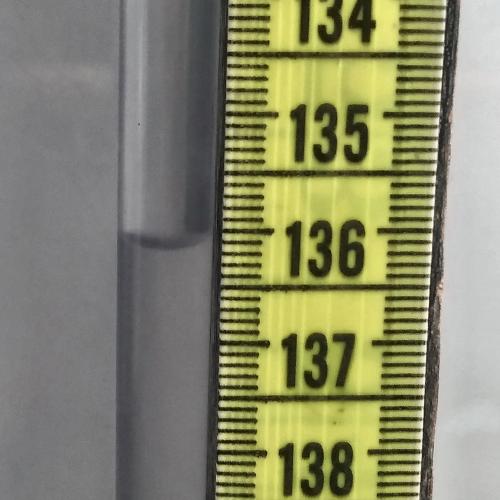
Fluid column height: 136.1 cm